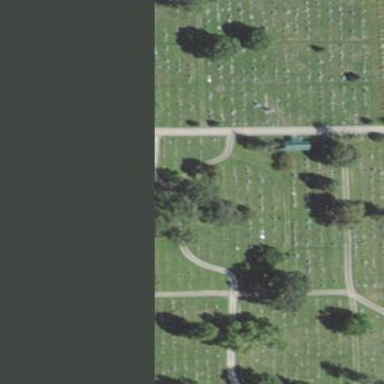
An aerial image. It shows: Cemetery.